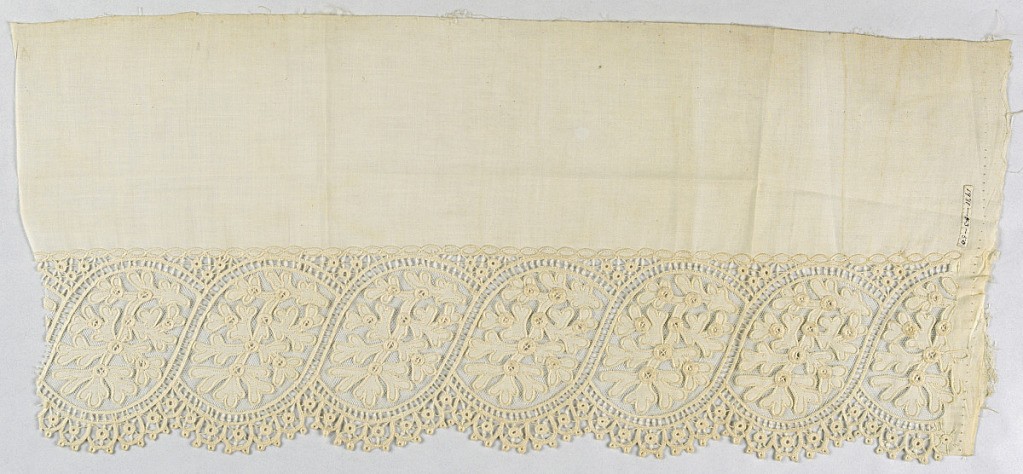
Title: Textile
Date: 19th century
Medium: cotton Technique: applique on machine net muslin
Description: Applique and embroidery on net. Part of a border with a floral pattern white-on-white.